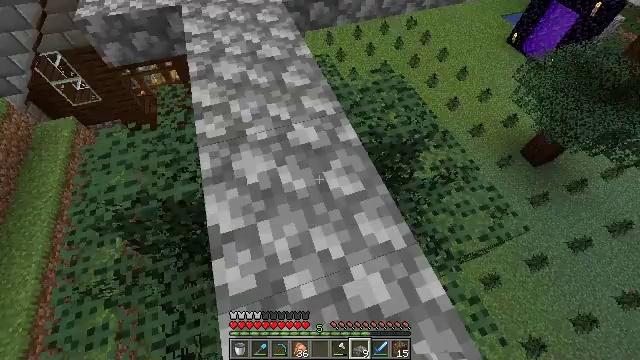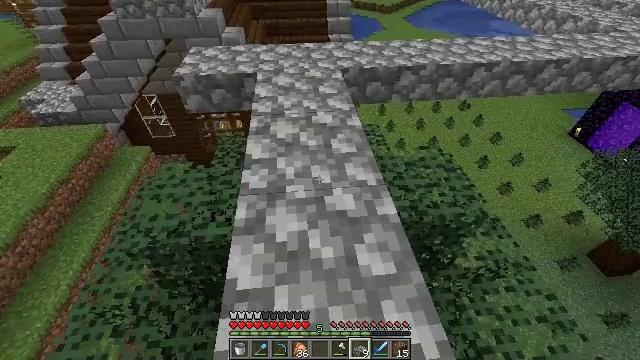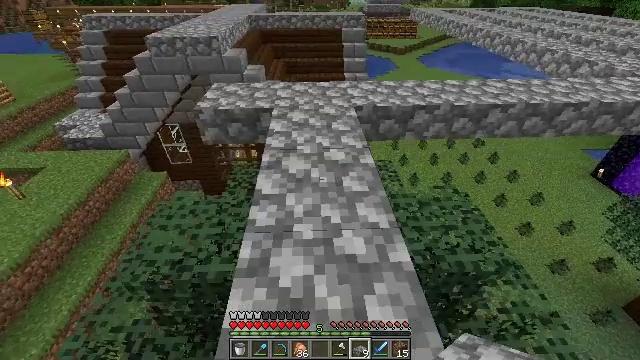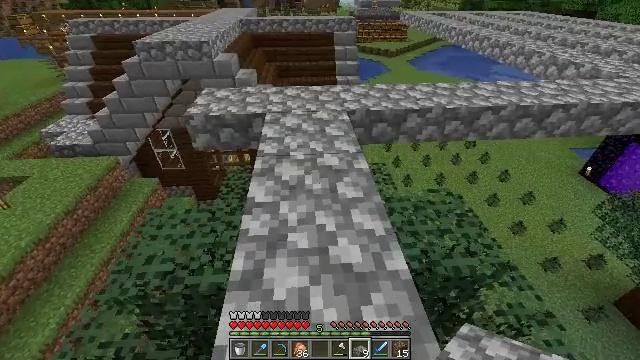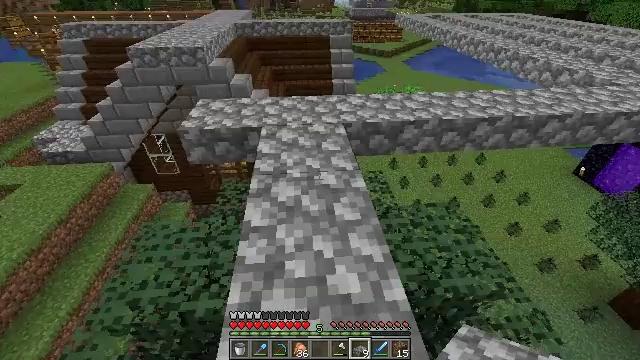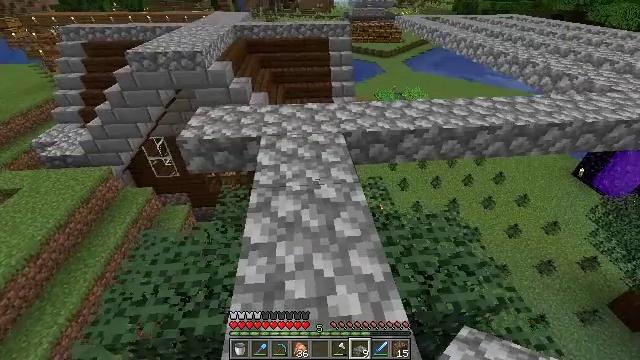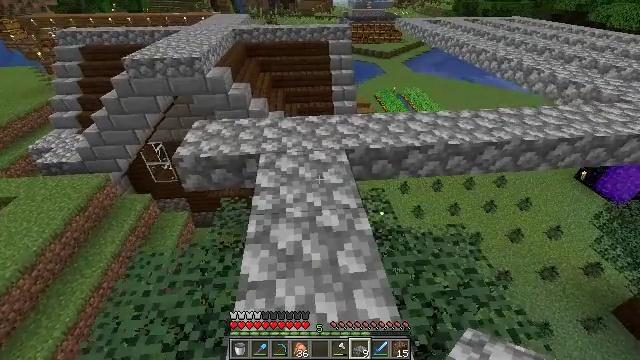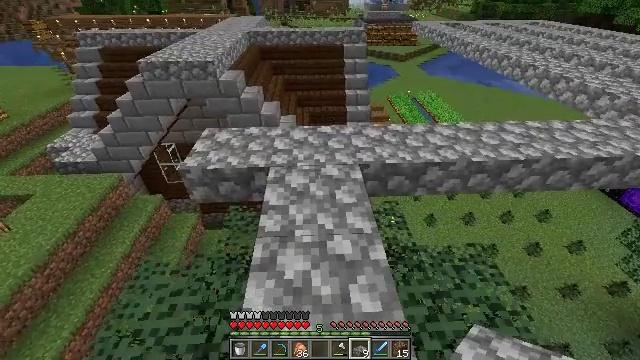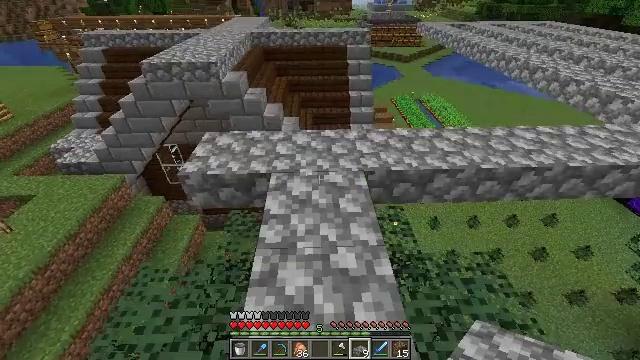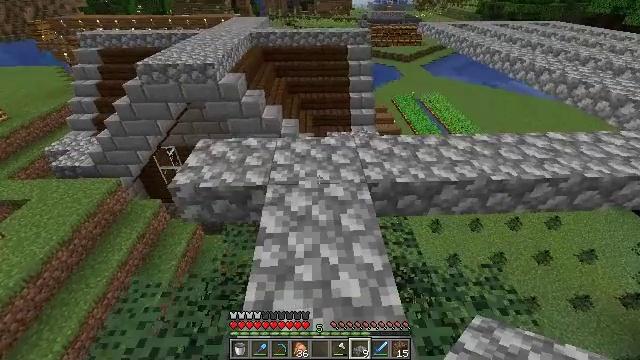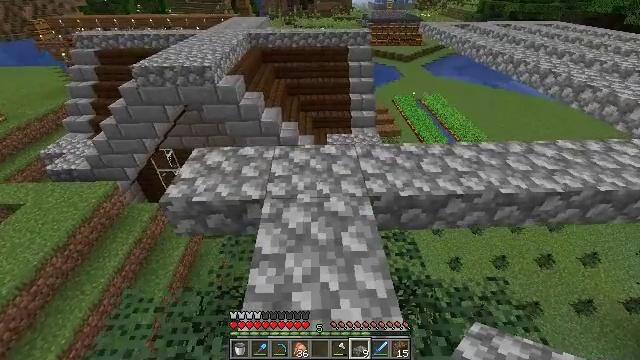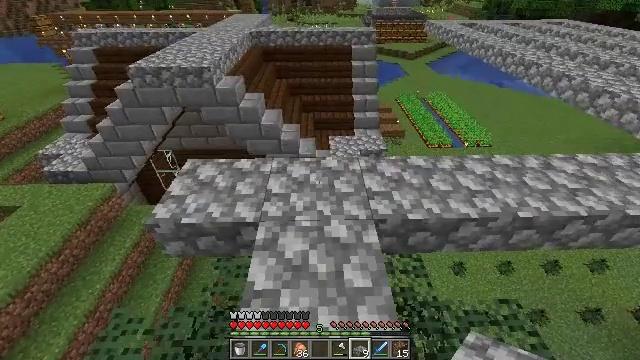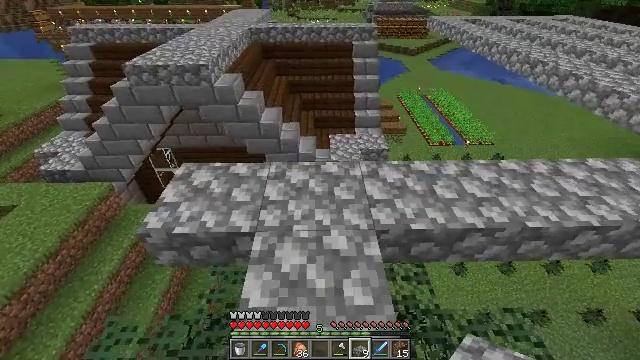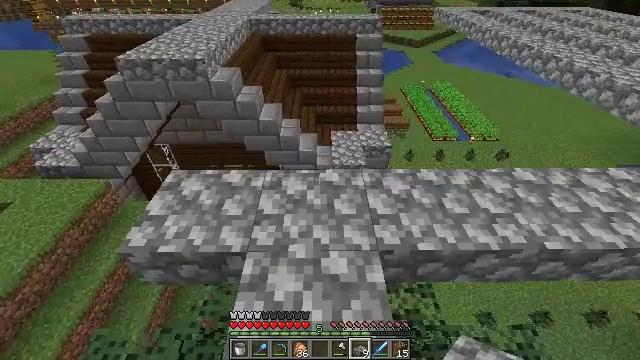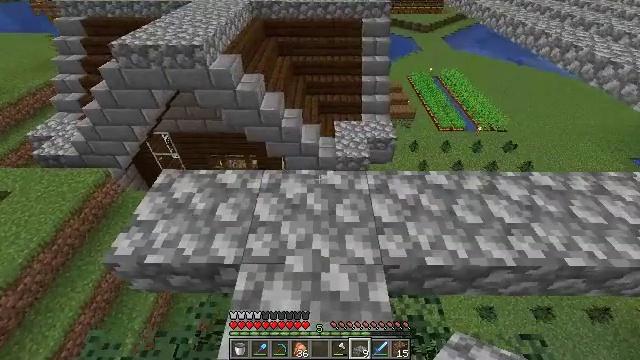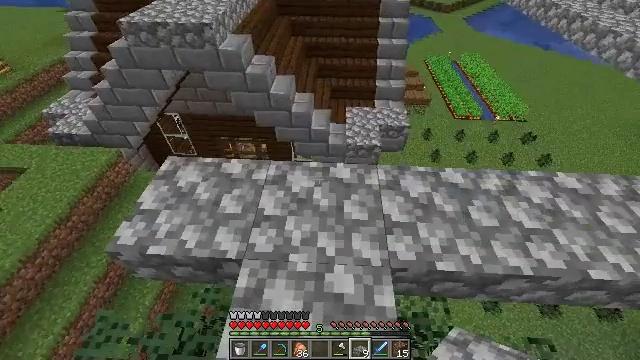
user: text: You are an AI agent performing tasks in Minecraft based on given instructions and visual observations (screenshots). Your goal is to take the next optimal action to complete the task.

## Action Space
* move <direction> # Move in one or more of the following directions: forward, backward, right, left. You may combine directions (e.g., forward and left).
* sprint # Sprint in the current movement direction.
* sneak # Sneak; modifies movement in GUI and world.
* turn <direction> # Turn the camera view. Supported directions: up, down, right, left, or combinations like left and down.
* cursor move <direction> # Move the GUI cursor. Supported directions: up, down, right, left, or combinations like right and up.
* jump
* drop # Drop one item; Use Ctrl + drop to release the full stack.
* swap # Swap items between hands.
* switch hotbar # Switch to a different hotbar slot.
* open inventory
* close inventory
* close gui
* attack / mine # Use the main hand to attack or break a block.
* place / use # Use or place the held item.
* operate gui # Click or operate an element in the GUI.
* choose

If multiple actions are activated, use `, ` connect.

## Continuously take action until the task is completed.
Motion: motion action
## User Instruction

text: Break the cobblestone slab to recycle it.
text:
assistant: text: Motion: move forward, sneak, turn left and up
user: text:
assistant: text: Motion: move forward, sneak, turn left and up
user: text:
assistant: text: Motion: move forward, turn right
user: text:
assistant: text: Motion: move forward
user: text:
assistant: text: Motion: move forward
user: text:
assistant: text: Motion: move forward
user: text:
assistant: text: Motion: move forward, turn left
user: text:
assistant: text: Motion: move forward
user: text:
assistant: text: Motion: move forward
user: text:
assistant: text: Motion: move forward
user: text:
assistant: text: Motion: move forward
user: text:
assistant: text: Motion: move forward
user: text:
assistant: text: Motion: move forward, turn down
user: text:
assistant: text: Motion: move forward, turn down
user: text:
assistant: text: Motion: move forward, turn left and down
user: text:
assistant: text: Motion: move forward, turn left and down
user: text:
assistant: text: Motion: move forward, turn left and down
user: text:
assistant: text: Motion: turn left and down
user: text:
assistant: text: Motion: turn left and down
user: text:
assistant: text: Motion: turn left
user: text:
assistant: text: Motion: sneak, turn left
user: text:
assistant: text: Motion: sneak
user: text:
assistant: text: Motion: move forward, sneak, turn left
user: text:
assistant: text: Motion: move forward, sneak, turn left
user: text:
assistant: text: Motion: move forward, sneak, turn left
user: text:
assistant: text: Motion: move forward, sneak, turn left
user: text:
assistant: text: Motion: move forward, sneak, turn left
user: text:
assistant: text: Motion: move forward, sneak
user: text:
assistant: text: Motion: sneak
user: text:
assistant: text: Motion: sneak